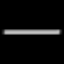
Label: line